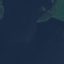
Label: SeaLake